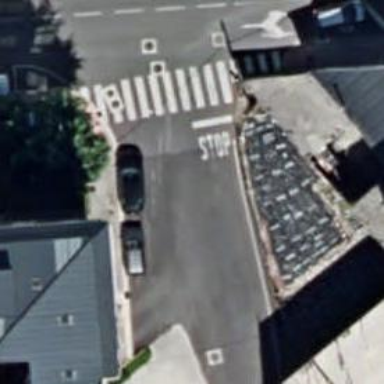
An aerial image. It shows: Paved residential road with cycle lane marked by pictograms.